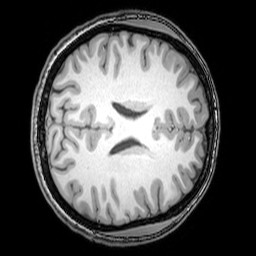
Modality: T1w
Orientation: axial
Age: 21
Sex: female
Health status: healthy
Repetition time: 0.081 s
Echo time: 0.037 s